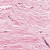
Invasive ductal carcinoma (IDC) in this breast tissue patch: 0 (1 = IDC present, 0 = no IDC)